Field crop: maize
Growth stage: 2
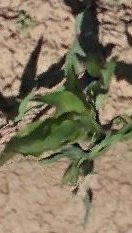
Species: maize